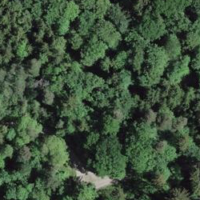
EUNIS habitat code: 41
Species observed at this site:
Medicago lupulina
Epilobium parviflorum
Mentha aquatica
Lapsana communis
Lathyrus pratensis